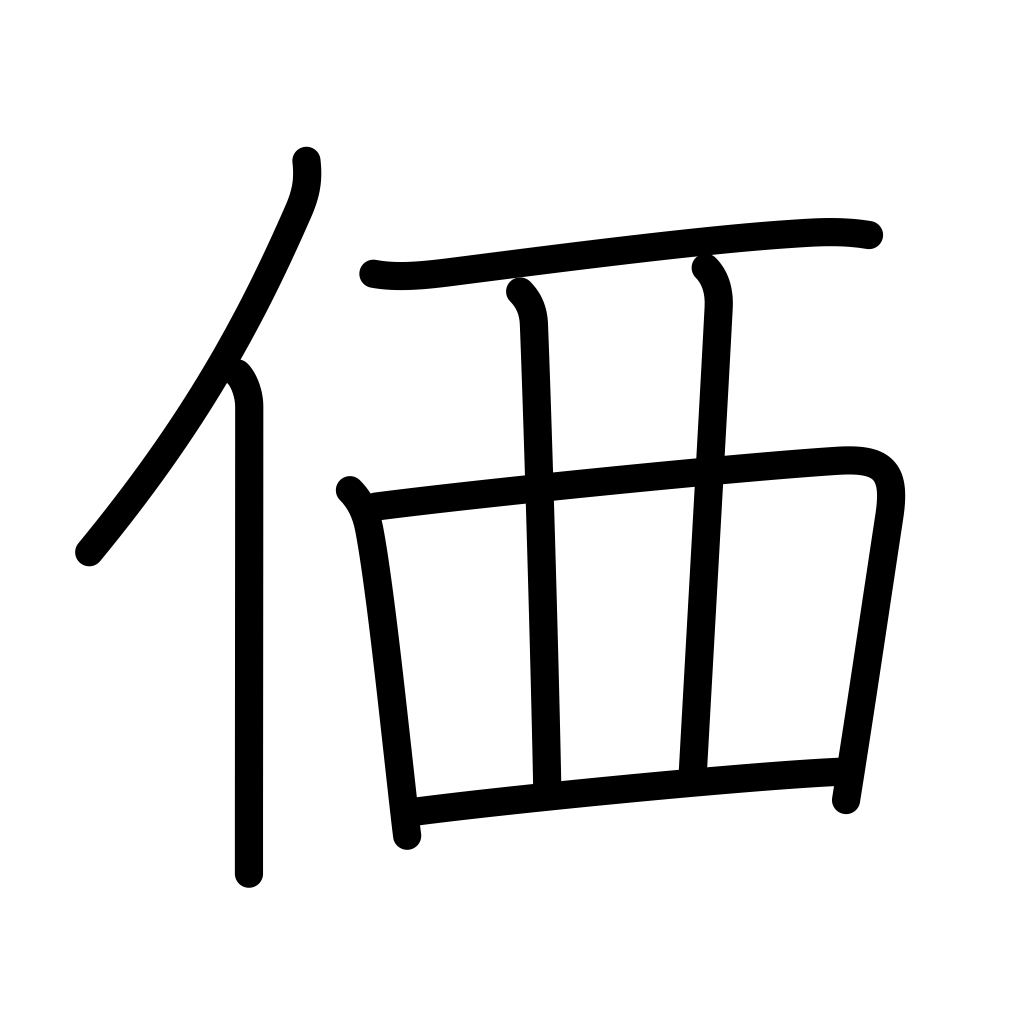
Meaning: value, price